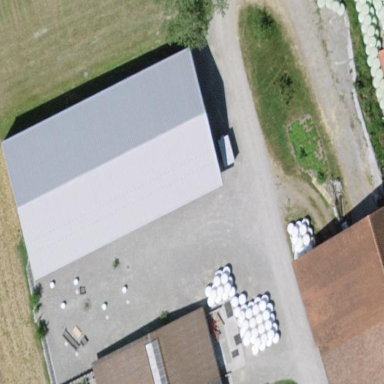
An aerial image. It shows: Farm auxiliary building.